Field crop: tomato
Growth stage: 2
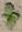
Species: solanum